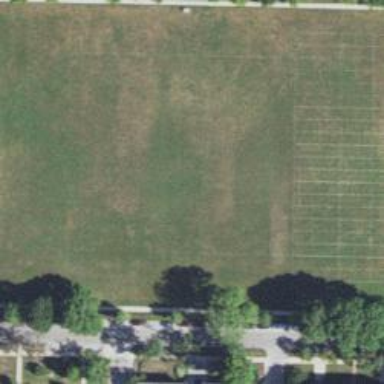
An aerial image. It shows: Recreation ground that serves as park.